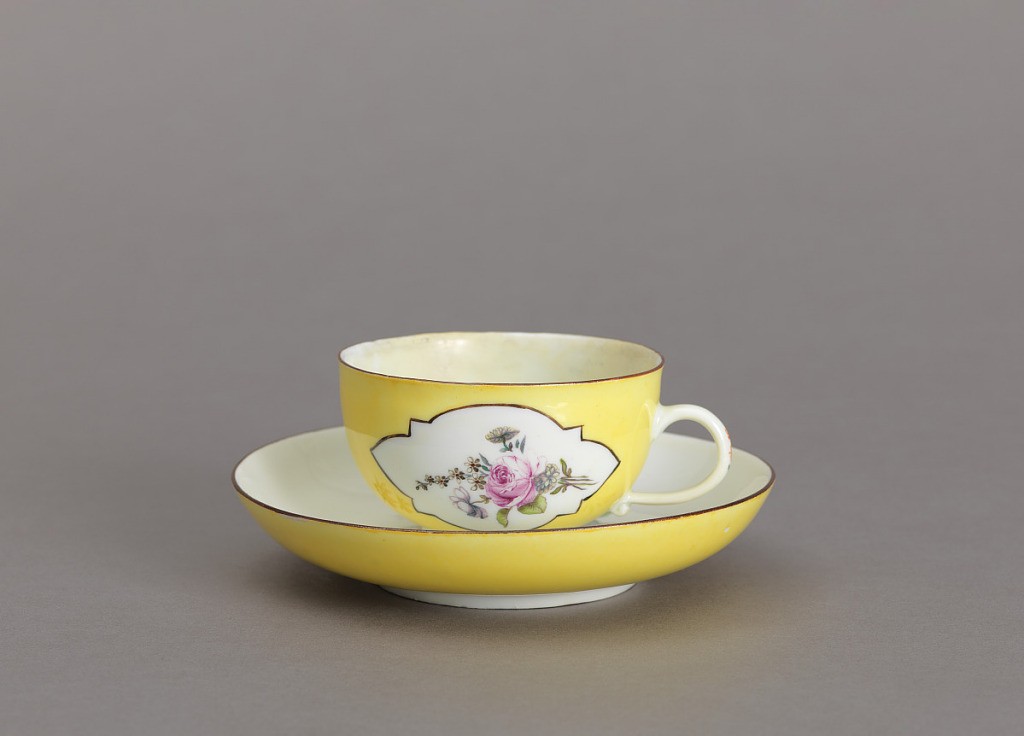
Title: Cup and Saucer
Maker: Meissen Porcelain Manufactory, German, active from 1710 to the present
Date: mid- 18th century
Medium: hard paste porcelain, vitreous enamel
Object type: cup and saucer
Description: Cup with simple loop handle; saucer deep, with curved sides.  Inside of cup and saucer white, with scattered flowers; outside of cup and underside of rim of saucer yellow, with white reserve panels, on cup, in which are flowers.  Edges of cup and saucer brown.